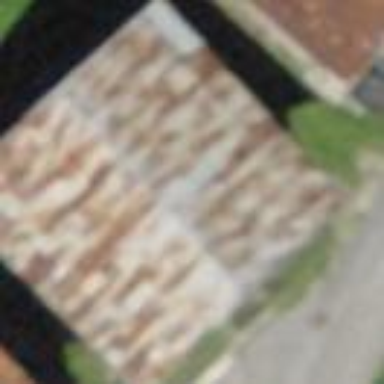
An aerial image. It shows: Shed.